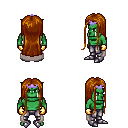
a pixel art fantasy rpg character, male body template, orc, green skin, gray cape, metal pants, brunette extra-long hairstyle, purple tiara, gold gloves, metal boots, four views (front, back, left, right), 2x2 character sprite sheet, small pixel art, hard edges, no anti-aliasing